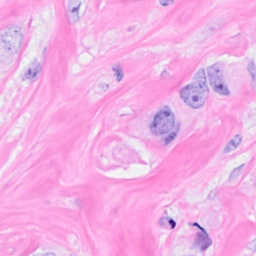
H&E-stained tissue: Breast